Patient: sex M, age 85
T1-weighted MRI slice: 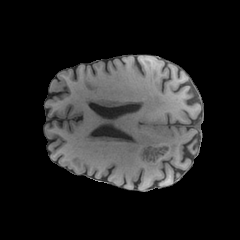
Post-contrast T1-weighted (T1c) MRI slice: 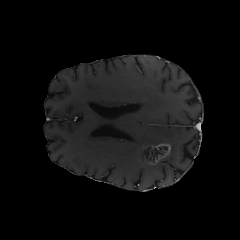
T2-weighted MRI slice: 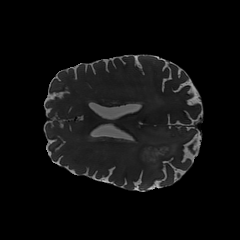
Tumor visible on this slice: yes
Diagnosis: Glioblastoma, IDH-wildtype
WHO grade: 4